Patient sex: M
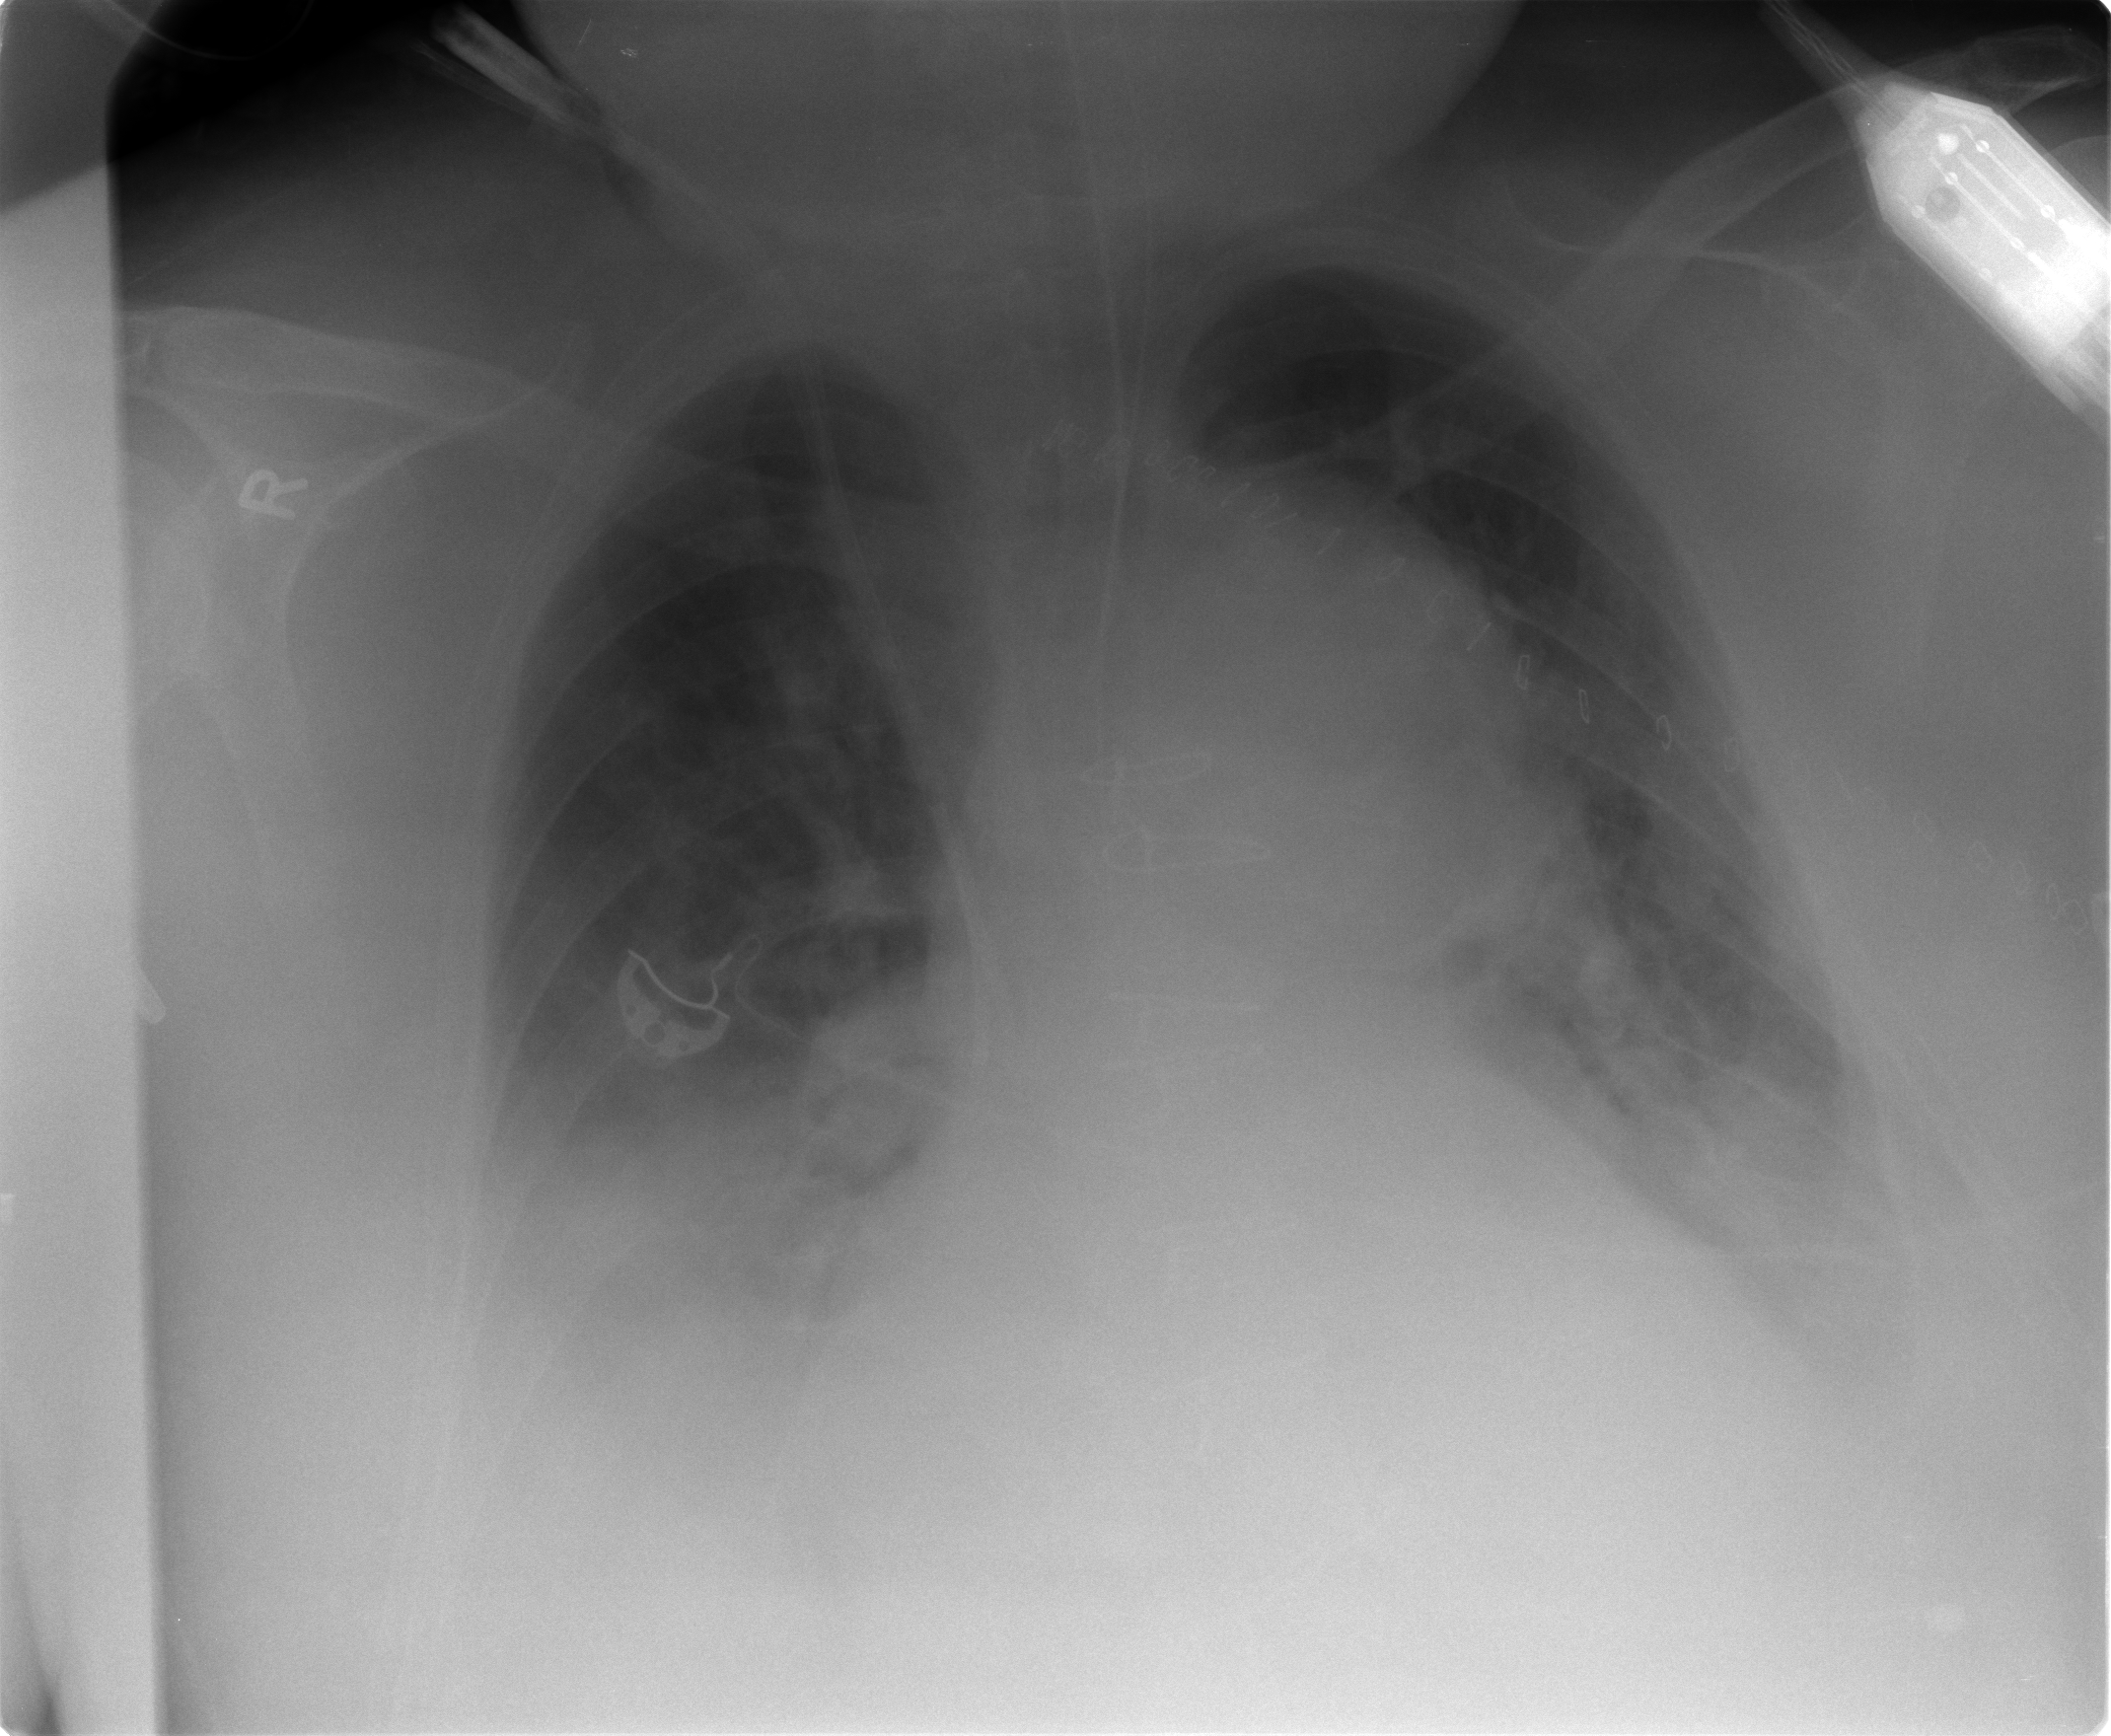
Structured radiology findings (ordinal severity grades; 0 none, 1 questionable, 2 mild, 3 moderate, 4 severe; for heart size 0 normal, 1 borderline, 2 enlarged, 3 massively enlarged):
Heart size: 2
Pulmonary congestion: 2
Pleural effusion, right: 3
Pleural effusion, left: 3
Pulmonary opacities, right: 2
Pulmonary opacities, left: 2
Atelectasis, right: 2
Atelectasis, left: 2